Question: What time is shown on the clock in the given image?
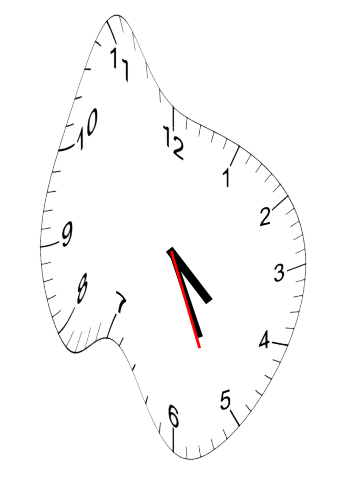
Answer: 04:25:26